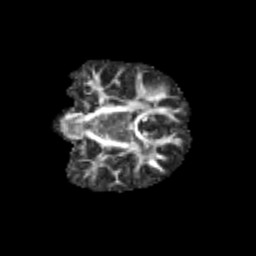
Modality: FA
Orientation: coronal
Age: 9
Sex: female
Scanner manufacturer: siemens
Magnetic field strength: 3 T
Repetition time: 3.8 s
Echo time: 0.07 s